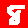
Digit: 8